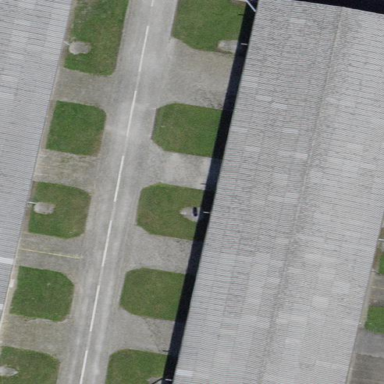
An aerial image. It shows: Building designed as airport hangar.